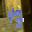
Label: 7